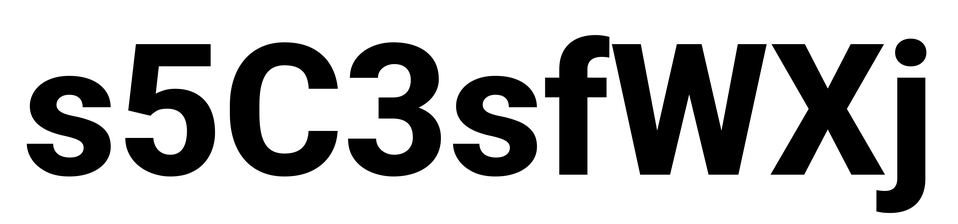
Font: Roboto_ExtraBold